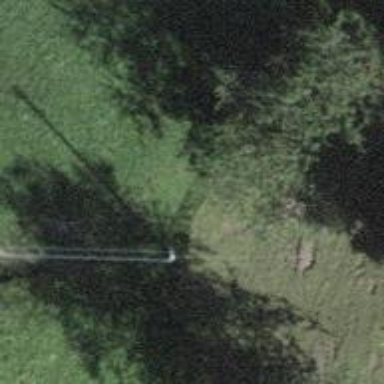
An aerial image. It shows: Power pole.